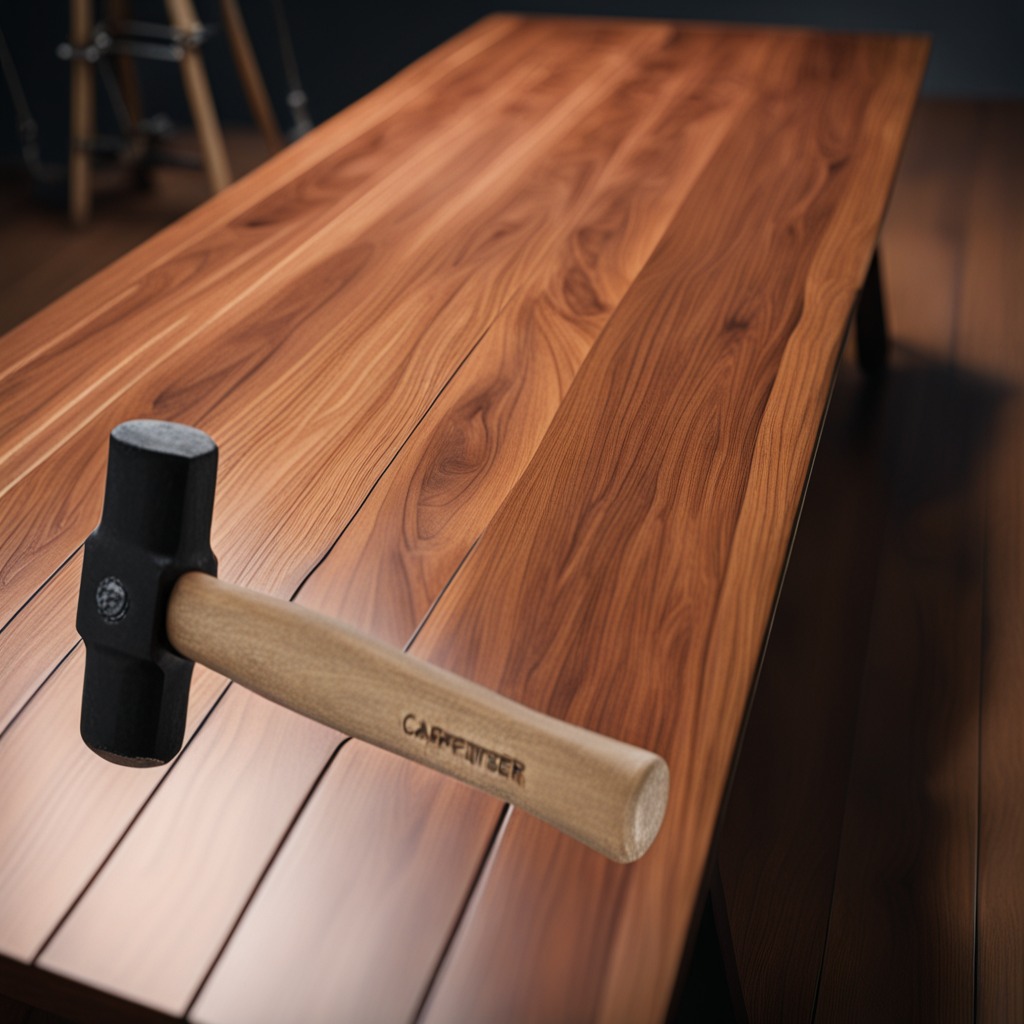
A hammer is lying on the wooden table.